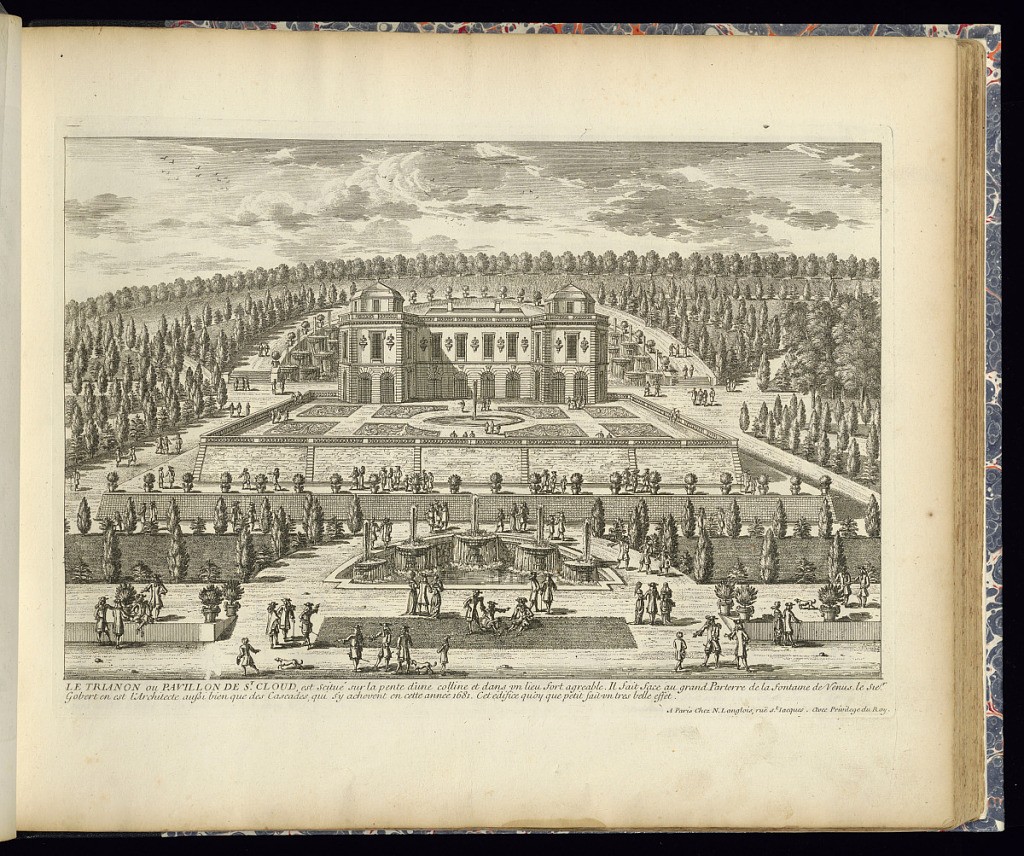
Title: LE TRIANON ou PAVILLON DE ST CLOUD
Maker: Adam Perelle, French, 1638 – 1695
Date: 1681–1703
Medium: Etching on laid paper
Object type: Print
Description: A view of a grand garden pavilion building set into a hill framed by trees, fountains, and potted plants. In the foreground, a parterre and more fountains, trees, and potted plants. Figures throughout the gardens. The plate is titled with a short description of the building.